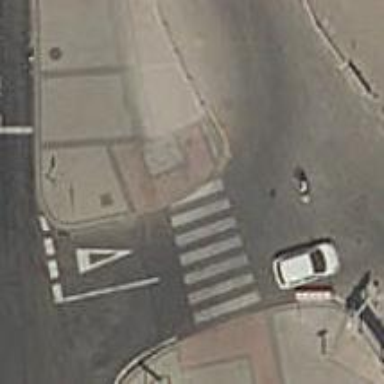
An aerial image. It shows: Uncontrolled crossing on the road.